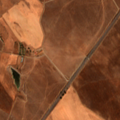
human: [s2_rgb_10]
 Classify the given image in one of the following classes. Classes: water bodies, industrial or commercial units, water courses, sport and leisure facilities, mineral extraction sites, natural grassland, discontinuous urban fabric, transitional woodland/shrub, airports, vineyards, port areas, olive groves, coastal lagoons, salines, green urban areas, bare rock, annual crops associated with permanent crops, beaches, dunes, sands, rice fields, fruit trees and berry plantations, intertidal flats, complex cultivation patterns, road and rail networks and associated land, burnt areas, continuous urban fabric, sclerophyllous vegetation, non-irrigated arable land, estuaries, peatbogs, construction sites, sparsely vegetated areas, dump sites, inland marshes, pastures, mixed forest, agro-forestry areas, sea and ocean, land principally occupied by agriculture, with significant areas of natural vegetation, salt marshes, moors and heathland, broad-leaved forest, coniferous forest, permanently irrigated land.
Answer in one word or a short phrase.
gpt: non-irrigated arable land